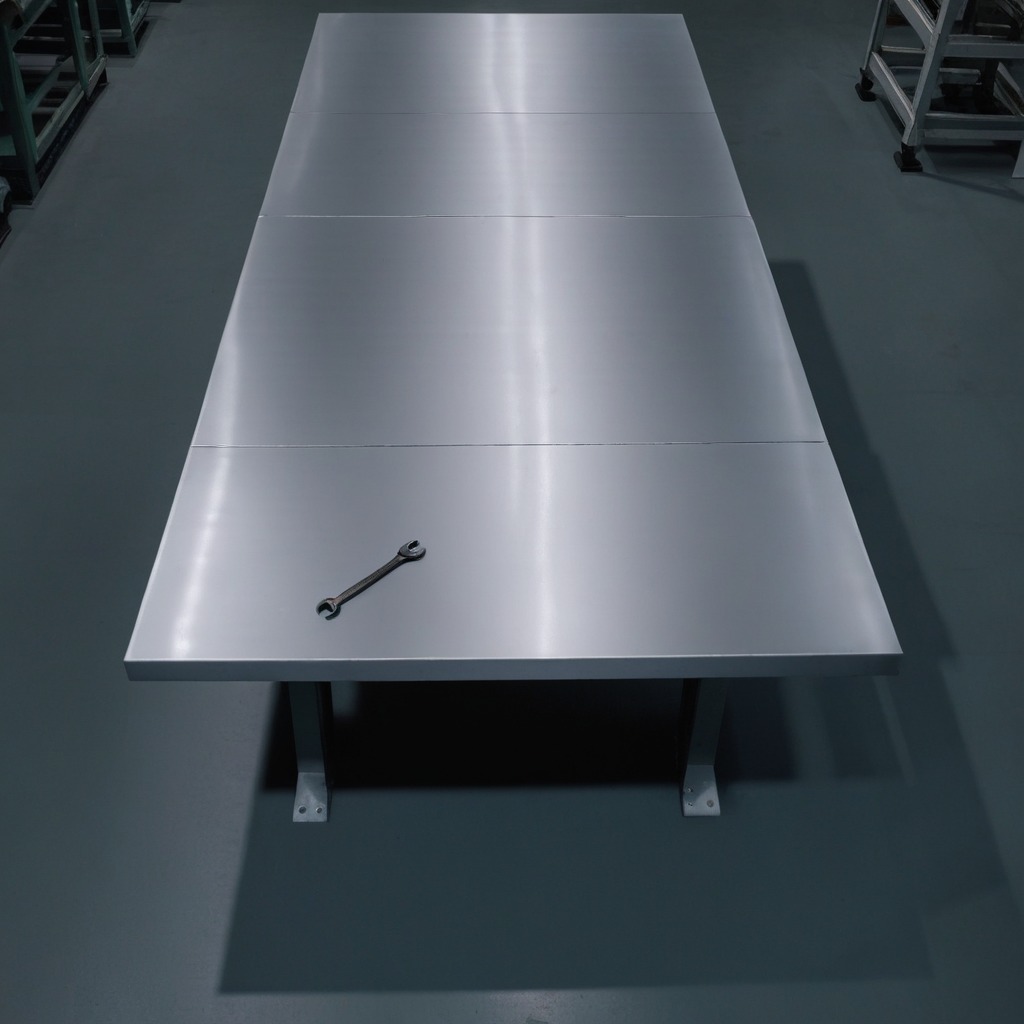
A wrench lies on the tabletop.